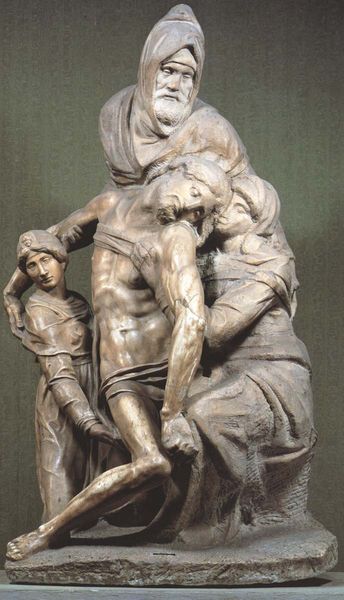
Titel: Pietà
Künstler: Michelangelo
Institution: Florenz, Museo dell’Opera del Duomo
Schlagwörter: gruppe, mann, frau, männer, falten, johannes, stein, figur, familie, skulptur, bronze, jesus, maria, josef, kapuze